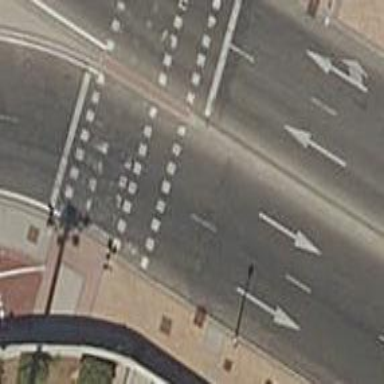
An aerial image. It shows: Road crossing with traffic signals.